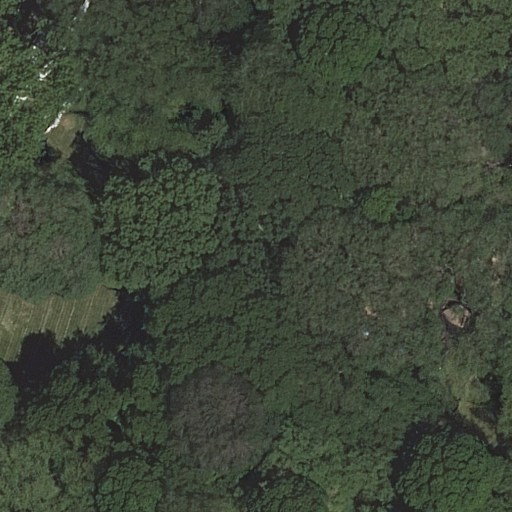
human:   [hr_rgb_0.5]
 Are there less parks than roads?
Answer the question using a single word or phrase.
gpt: yes

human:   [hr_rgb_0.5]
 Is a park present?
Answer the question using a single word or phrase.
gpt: yes

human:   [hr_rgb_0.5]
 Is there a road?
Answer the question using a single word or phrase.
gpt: yes

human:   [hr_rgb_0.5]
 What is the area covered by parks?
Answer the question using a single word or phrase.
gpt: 10627m2

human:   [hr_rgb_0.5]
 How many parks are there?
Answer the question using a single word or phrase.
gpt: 1

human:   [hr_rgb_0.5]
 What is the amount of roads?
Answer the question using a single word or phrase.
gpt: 2

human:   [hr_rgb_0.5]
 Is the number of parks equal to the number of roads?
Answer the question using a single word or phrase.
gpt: no

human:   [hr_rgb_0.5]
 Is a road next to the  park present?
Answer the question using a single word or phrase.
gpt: yes

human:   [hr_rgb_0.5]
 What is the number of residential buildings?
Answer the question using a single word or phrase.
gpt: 0

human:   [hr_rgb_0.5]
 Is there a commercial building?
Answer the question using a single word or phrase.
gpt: no

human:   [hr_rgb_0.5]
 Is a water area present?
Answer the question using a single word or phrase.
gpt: no

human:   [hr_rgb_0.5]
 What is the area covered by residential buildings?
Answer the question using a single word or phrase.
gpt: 0m2

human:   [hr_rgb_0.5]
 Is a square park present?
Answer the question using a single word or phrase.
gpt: no

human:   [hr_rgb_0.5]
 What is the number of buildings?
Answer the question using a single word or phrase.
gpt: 0

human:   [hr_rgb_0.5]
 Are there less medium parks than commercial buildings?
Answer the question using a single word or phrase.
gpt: no

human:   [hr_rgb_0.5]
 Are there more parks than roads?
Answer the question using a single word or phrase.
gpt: no

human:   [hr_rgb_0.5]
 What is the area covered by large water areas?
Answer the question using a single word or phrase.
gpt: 0m2

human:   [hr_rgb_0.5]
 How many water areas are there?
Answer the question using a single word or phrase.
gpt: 0

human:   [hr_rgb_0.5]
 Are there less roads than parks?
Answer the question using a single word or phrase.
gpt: no

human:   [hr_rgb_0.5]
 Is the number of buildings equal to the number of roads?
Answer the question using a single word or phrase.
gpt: no

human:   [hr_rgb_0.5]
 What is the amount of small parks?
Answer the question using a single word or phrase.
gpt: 0

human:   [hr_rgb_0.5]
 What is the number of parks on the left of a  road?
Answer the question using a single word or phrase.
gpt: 0

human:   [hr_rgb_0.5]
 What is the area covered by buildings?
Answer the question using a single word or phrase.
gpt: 0m2

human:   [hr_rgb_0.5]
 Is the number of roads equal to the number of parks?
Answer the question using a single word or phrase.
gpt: no

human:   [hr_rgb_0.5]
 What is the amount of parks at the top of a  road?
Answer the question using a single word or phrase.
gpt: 1

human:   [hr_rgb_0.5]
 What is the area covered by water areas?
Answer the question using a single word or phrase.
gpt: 0m2

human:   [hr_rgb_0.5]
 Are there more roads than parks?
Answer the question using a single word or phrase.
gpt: yes

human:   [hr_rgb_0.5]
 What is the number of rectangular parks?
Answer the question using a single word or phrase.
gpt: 1

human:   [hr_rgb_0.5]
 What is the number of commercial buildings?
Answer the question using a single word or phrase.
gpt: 0

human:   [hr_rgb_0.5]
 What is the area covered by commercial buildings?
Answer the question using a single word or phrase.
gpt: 0m2

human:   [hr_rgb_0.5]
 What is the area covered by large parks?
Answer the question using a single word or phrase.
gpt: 10627m2

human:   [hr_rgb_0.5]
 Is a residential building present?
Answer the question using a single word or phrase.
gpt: no

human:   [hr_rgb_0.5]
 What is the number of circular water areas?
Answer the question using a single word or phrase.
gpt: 0

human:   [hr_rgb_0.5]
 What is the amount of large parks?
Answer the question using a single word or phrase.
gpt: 1

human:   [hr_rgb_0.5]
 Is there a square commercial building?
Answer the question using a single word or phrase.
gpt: no

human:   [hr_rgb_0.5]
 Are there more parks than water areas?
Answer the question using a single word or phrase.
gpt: yes

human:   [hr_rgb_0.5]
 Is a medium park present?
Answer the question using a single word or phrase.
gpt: no

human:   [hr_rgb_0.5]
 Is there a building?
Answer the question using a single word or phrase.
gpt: no

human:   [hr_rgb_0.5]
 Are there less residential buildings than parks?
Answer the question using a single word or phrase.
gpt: yes

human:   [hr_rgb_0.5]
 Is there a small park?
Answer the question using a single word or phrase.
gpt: no

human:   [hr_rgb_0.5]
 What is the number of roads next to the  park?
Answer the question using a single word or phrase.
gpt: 2

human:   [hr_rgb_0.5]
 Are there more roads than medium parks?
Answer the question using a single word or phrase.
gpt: yes

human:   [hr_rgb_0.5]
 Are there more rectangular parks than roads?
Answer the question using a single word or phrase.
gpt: no

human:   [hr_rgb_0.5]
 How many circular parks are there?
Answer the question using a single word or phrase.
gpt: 0

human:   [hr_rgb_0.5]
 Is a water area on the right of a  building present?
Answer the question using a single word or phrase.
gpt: no

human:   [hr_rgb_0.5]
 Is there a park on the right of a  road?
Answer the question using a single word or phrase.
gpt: yes

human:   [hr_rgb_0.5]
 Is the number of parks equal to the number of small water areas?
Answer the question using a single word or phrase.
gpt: no

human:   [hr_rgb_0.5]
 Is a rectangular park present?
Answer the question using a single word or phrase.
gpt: yes

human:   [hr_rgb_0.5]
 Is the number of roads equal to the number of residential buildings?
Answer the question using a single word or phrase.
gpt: no

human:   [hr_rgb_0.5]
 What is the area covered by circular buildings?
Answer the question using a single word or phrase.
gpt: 0m2

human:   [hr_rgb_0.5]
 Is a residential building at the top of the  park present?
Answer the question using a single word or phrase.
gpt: no

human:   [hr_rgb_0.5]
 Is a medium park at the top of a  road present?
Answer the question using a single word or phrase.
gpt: no

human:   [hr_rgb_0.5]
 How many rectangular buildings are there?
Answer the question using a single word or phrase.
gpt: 0

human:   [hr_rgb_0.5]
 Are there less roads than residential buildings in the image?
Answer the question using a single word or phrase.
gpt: no

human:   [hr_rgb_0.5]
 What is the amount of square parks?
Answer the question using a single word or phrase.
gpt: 0

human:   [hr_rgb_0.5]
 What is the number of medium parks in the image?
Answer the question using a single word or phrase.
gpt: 0

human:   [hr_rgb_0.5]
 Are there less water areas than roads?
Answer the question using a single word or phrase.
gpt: yes

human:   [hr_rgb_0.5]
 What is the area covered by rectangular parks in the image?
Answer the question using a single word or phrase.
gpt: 10627m2

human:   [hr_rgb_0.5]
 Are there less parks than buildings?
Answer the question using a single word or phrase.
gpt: no

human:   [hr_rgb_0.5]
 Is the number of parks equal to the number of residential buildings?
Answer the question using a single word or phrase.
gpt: no

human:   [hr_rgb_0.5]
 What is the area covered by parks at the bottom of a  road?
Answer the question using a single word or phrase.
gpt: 0m2

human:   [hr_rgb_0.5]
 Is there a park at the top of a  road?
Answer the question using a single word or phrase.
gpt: yes

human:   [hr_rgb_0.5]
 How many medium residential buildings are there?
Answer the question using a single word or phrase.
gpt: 0

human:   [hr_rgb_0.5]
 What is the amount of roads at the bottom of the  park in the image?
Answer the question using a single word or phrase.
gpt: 2